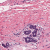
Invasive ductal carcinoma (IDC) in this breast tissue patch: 0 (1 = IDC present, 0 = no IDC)